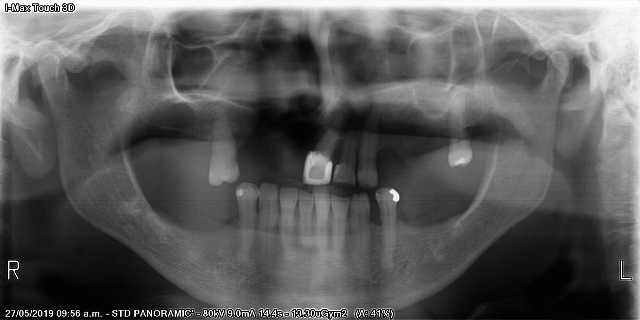
adult